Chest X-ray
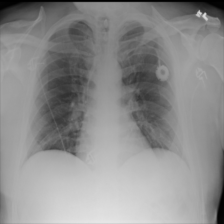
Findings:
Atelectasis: negative
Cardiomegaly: negative
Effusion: negative
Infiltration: negative
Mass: negative
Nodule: negative
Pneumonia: negative
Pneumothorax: negative
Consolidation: negative
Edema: negative
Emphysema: negative
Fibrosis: negative
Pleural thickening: negative
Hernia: negative